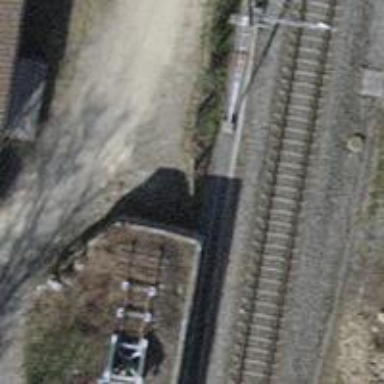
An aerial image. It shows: Railway buffer stop.